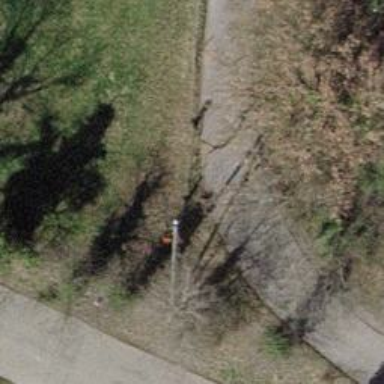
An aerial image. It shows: Pipeline marker.